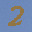
Label: 2